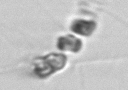
Label: Chaetoceros_socialis